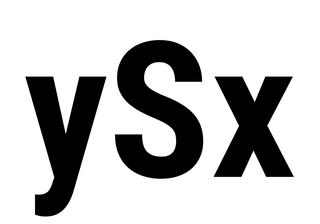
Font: Roboto_Condensed_Bold